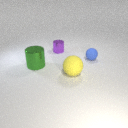
small blue rubber sphere to the right of large green metal cylinder